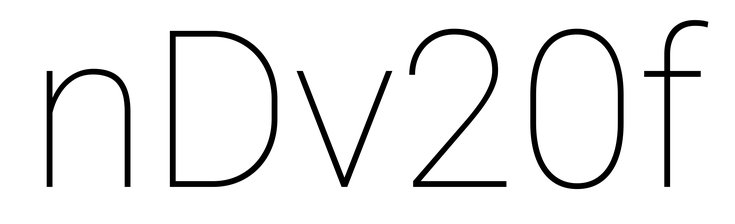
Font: Roboto_Thin